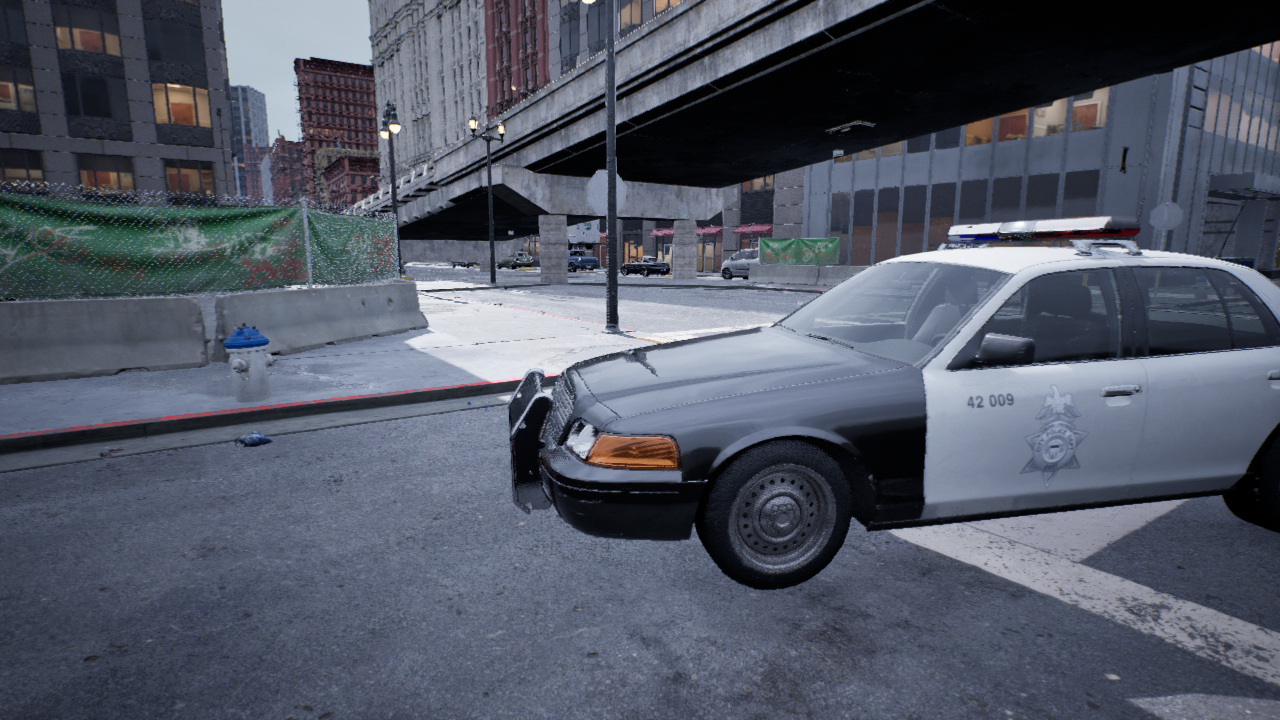
Venue: intersection
Lighting: overcast
Vehicle rig: sedan